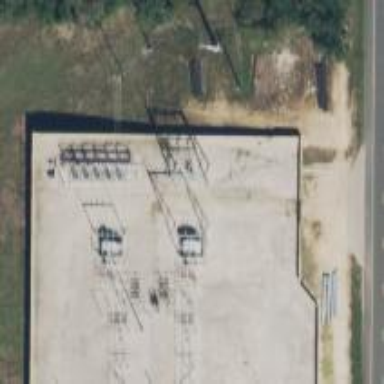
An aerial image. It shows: Power tower.